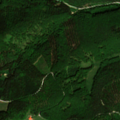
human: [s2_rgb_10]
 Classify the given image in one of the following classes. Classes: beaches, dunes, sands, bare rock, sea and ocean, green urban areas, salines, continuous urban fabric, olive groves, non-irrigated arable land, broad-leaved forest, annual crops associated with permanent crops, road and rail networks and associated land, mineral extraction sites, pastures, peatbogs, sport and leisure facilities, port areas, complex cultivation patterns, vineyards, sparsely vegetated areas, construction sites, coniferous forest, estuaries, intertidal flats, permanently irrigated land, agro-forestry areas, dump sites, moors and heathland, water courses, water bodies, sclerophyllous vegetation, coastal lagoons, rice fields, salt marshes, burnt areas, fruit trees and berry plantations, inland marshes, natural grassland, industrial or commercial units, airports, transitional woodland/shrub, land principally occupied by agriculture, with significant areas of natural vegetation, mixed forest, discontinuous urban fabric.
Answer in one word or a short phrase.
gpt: broad-leaved forest, coniferous forest, mixed forest